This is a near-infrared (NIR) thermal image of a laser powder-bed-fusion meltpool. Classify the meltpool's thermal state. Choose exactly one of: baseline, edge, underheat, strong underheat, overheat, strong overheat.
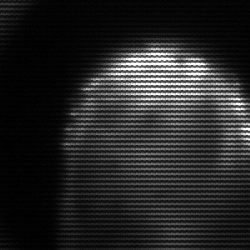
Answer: edge